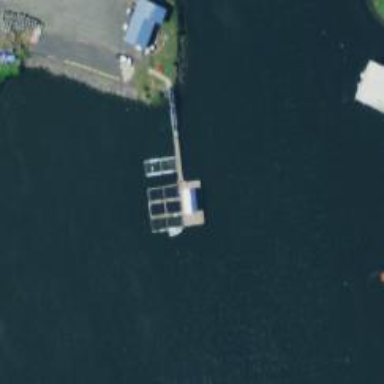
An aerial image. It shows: Man-made pier.